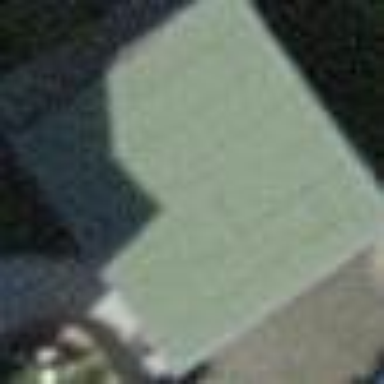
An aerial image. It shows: Flat-roofed garage.